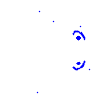
Particle: pion